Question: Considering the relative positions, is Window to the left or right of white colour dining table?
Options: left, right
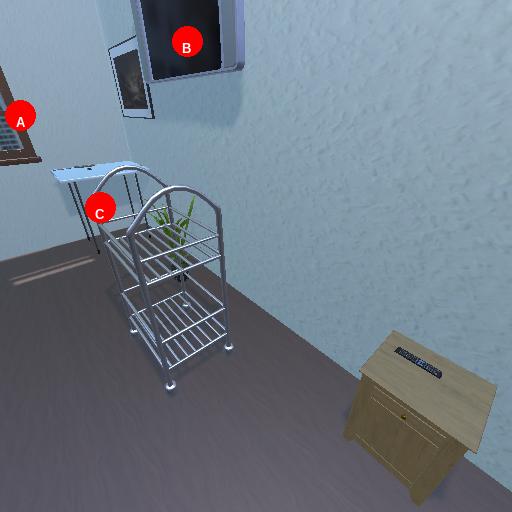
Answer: left